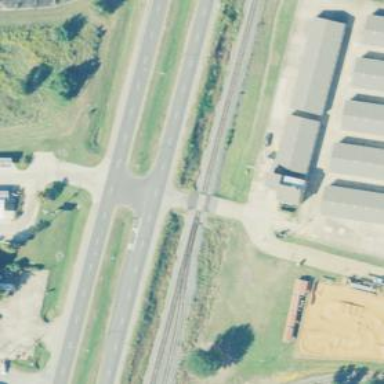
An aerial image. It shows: Level crossing along the railway.